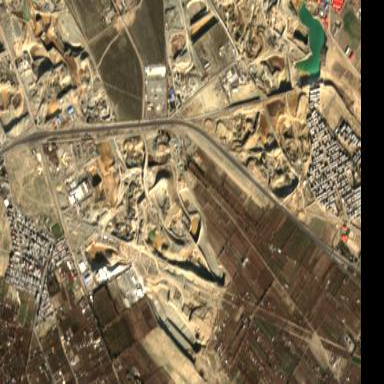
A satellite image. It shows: Quarry with sandy surface used for industrial mining.